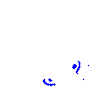
Particle: electron